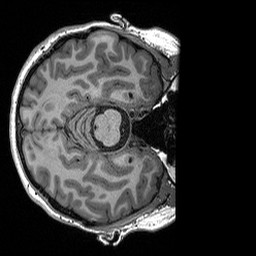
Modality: T1w
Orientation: axial
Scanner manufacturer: siemens
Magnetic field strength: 3 T
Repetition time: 2.3 s
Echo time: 0.00298 s